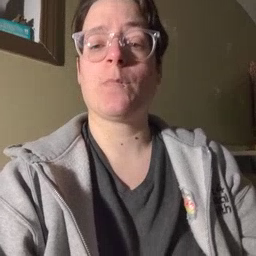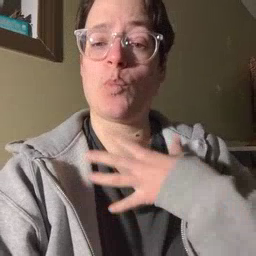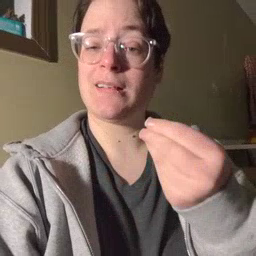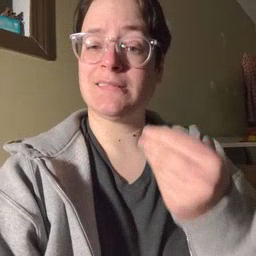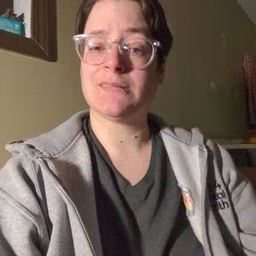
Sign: white